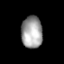
Tissue: lung
Cell type: Fibroblasts
Senescence score: 0.5526
Nuclear area (px): 663
Mean DAPI intensity: 160.09